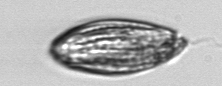
Label: Katodinium_or_Torodinium